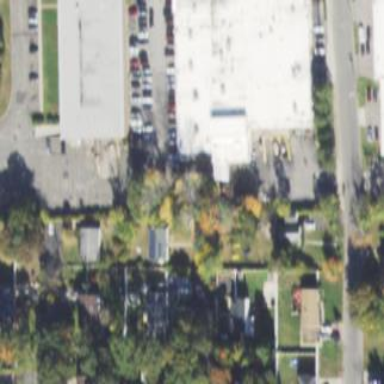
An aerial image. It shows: Commercial building.